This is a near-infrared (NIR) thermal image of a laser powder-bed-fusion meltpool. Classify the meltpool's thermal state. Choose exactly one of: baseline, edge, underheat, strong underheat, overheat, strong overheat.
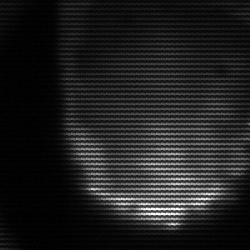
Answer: edge